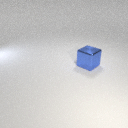
large blue metal cube